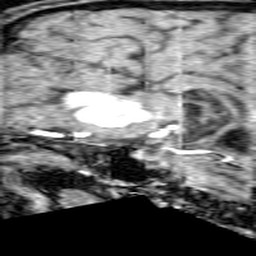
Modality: angio
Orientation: sagittal
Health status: ill
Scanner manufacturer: siemens
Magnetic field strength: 1.5 T
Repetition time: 0.039 s
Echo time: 0.00502 s